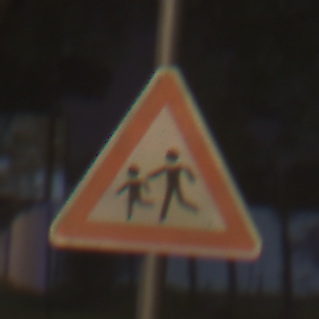
Verkehrszeichen: KinderRechts
Umgebung: Outdoor, Suburban
Tageszeit: Night
Wetter: PartlyCloudy
Licht: Artificial
Jahreszeit: NotSpecified
Kontrast: HighContrast